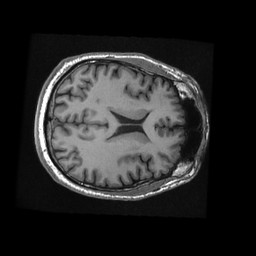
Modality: T1w
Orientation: axial
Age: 50
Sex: male
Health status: healthy
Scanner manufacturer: ge
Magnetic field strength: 3 T
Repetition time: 0.008412 s
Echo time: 0.003088 s